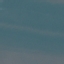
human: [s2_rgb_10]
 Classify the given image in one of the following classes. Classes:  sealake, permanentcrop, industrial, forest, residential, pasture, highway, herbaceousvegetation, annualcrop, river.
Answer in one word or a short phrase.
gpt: SeaLake